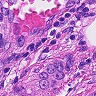
Metastatic tissue present: yes